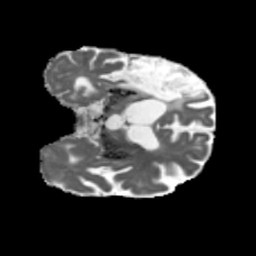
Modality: MD
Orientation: coronal
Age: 71
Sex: male
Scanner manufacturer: siemens
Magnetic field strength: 3 T
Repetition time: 5.47 s
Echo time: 0.0854 s